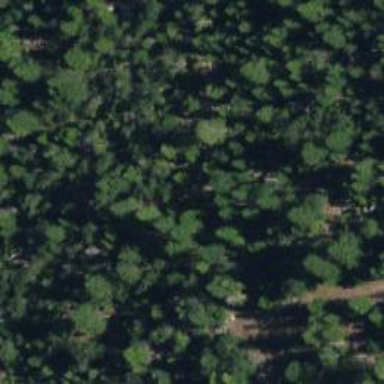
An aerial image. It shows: Greenfield woodland with needle-leaved evergreen trees.